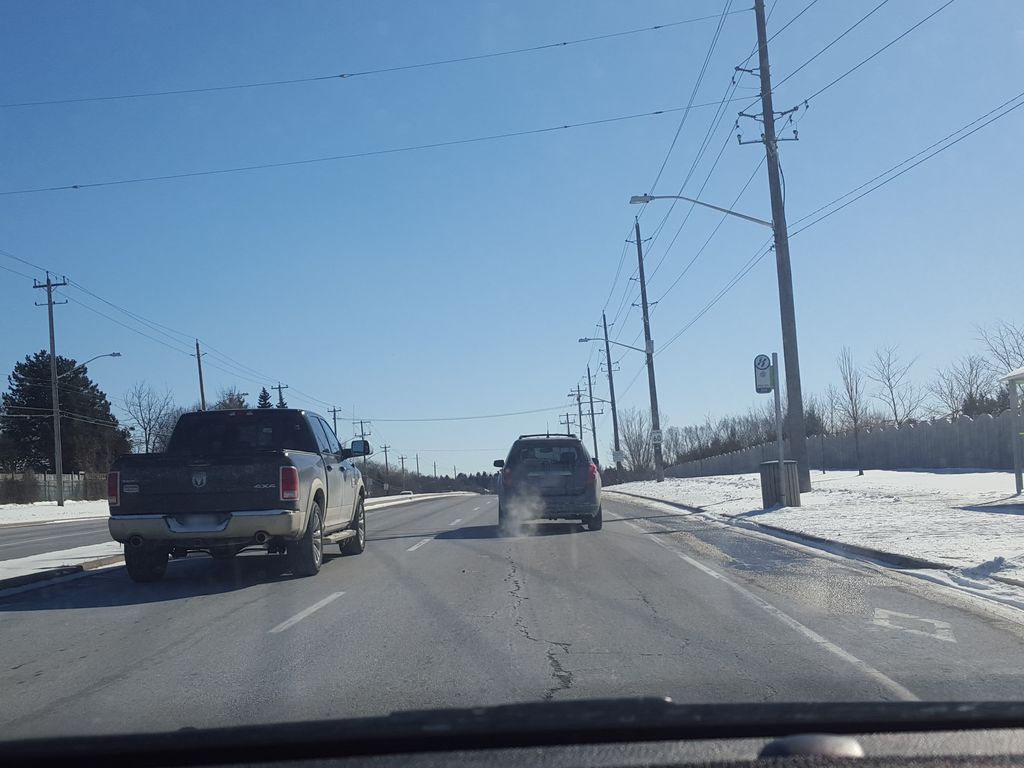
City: kitchener-waterloo